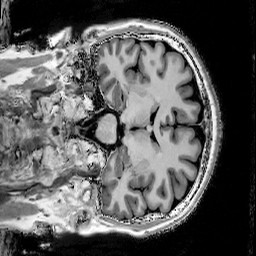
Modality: T1w
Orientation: coronal
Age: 56
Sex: male
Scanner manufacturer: siemens
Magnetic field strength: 3 T
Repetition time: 5 s
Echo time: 0.00298 s